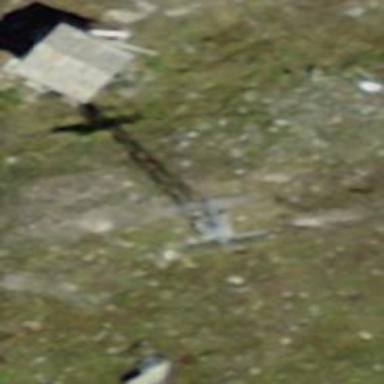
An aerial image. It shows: Pylon for aerialway.